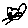
Label: cat